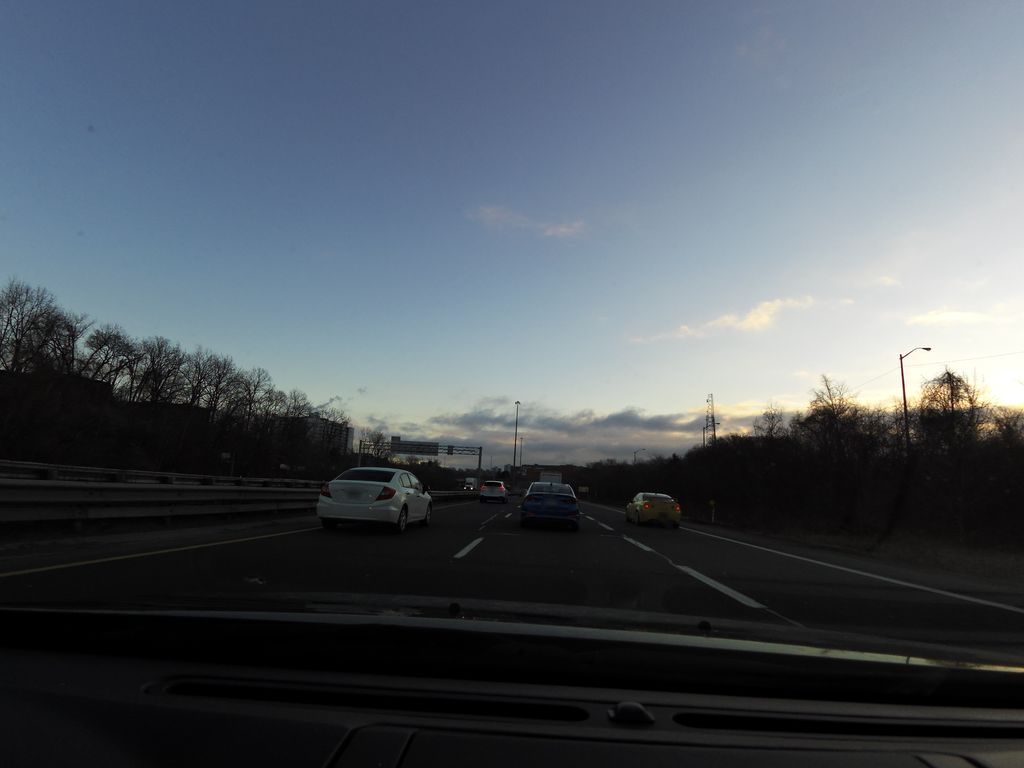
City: hamilton